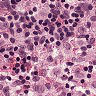
Metastatic tissue present: no